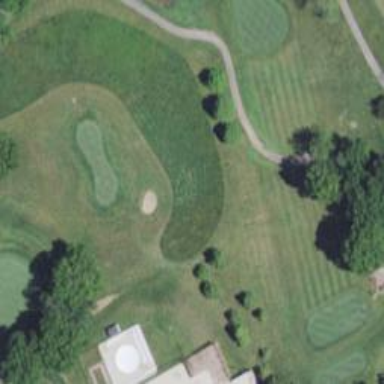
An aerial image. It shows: Service road used as golf cart path.